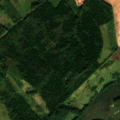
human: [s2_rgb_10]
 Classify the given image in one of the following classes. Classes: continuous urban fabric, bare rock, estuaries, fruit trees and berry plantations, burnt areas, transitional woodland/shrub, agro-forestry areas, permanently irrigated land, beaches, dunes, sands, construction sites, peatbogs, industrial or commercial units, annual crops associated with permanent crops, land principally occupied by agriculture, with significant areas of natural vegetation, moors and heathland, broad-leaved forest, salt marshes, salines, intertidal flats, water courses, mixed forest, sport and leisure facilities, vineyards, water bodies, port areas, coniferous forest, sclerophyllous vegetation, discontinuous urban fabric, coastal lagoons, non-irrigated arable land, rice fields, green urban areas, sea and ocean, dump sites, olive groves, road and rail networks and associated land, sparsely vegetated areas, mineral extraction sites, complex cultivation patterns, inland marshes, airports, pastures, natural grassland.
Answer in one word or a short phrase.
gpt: non-irrigated arable land, broad-leaved forest, mixed forest, transitional woodland/shrub